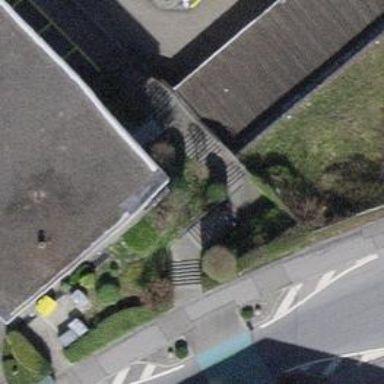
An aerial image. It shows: Steps made of asphalt.